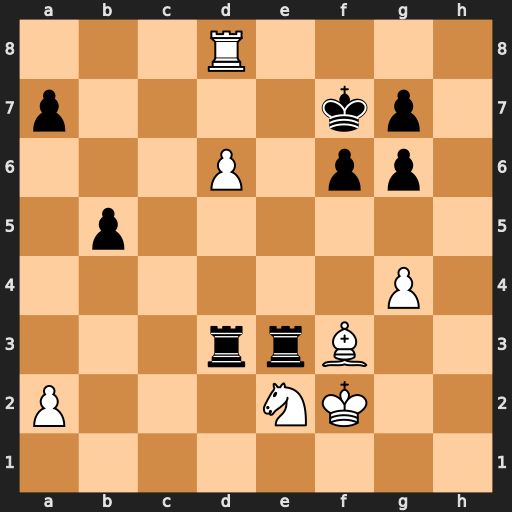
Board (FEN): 3R4/p4kp1/3P1pp1/1p6/6P1/3rrB2/P3NK2/8
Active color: w
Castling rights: -
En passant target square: -
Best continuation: Bd5+ Rxd5 Kxe3